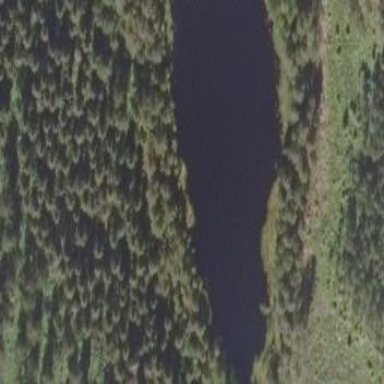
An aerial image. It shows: Peaceful pond surrounded by nature.